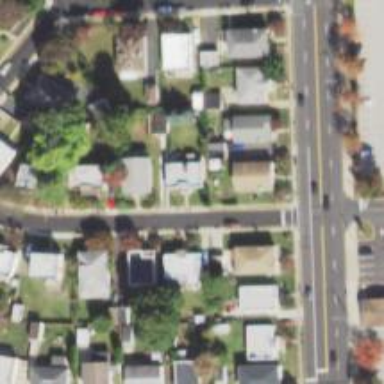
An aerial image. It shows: Sidewalk.